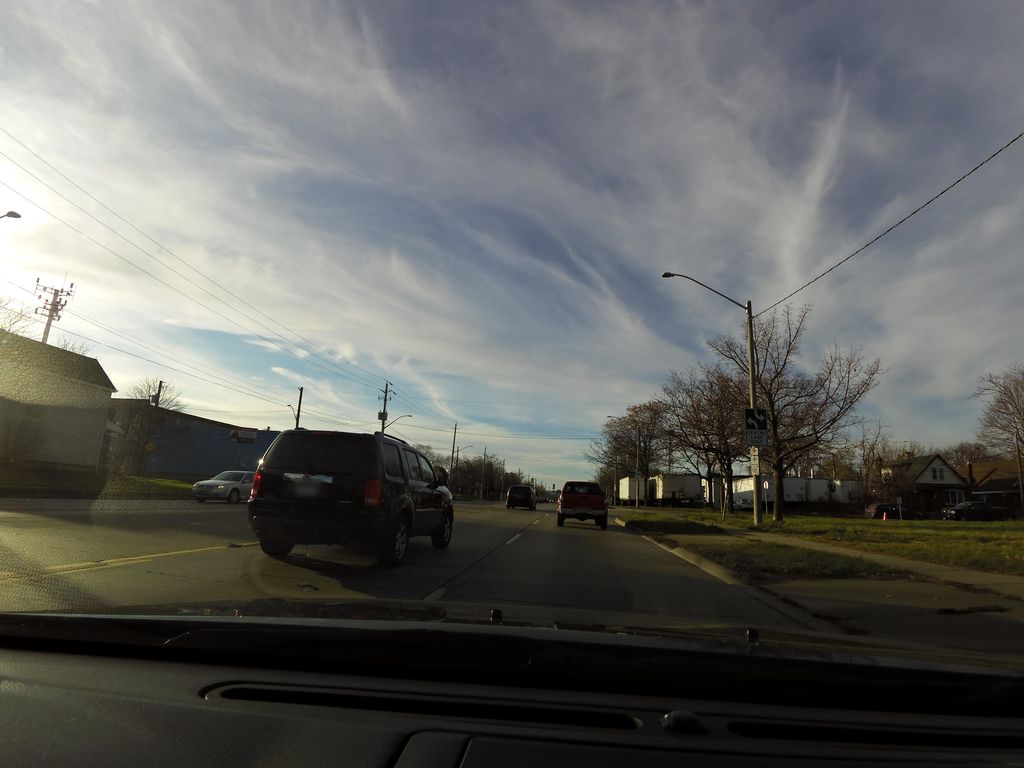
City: hamilton